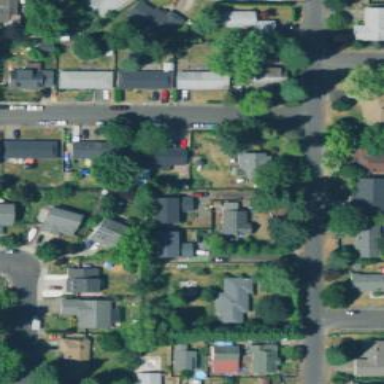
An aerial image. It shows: Residential area consisting of single-family homes.